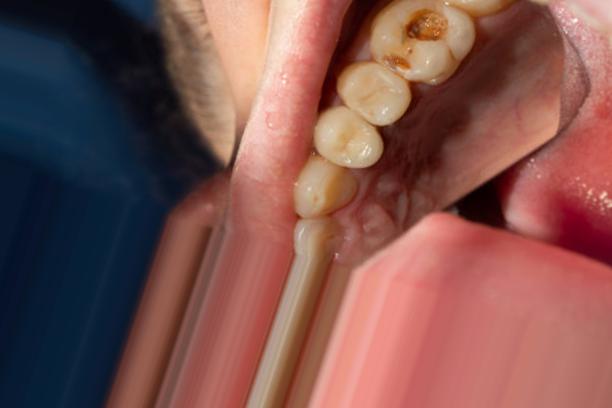
Condition: Caries